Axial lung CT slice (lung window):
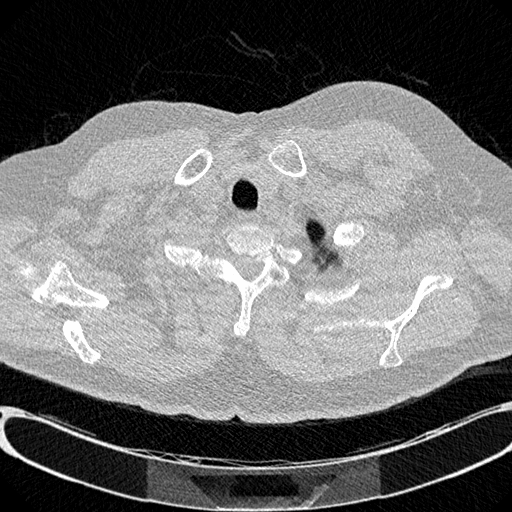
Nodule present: no